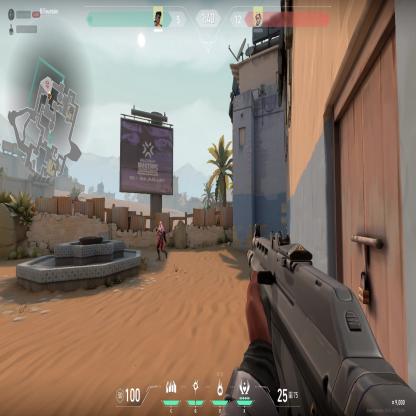
Label: enemy